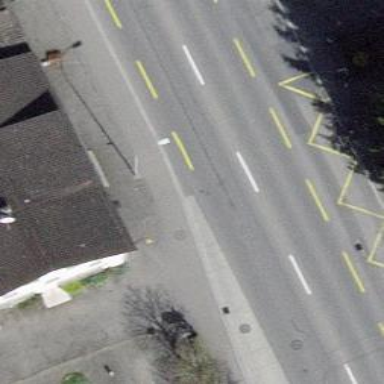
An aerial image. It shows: Bus stop with designated public transport stop position.